高一 · 立体几何学
如图, 棱长为 $a$ 的正方体 $A B C D-A_{1} B_{1} C_{1} D_{1}$ 中, $M$ 为 $B C$ 中点, 这直线 $D_{1} M$ 与平面 $A B C D$ 所成角的正切值为 ( )

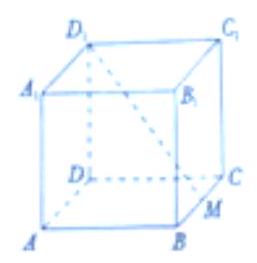
$\frac{\sqrt{3}}{2}$
B. $\frac{\sqrt{5}}{5}$
C. $\frac{2 \sqrt{5}}{5}$
D. $\frac{1}{2}$
答案: C
解析: 【分析】

先作出直线 $\mathrm{D}_{1} \mathrm{M}$ 与平面 $\mathrm{ABCD}$ 所成角, 然后求解即可

【详解】

连接 DM，因为几何体是正方体,

所以 $\angle \mathrm{D}_{1} M D$ 就是直线 $\mathrm{D}_{1} \mathrm{M}$ 与平面 $\mathrm{ABCD}$ 所成角,

$\tan \angle \mathrm{D}_{1} \mathrm{MD}=\frac{D D_{1}}{D M}=\frac{a}{\frac{\sqrt{5} a}{2}}=\frac{2 \sqrt{5}}{5}$

故选 C

【点睛】

求直线和平面所成角的关键是作出这个平面的垂线进而斜线和射影所成角即为所求, 有时当垂线较为难找时也可以借助于三棱雉的等体积法求得垂线长, 进而用垂线长比上斜线长可求得所成角的正弦值, 当空间关系较为复杂时也可以建立空间直角坐标系, 利用向量求解.